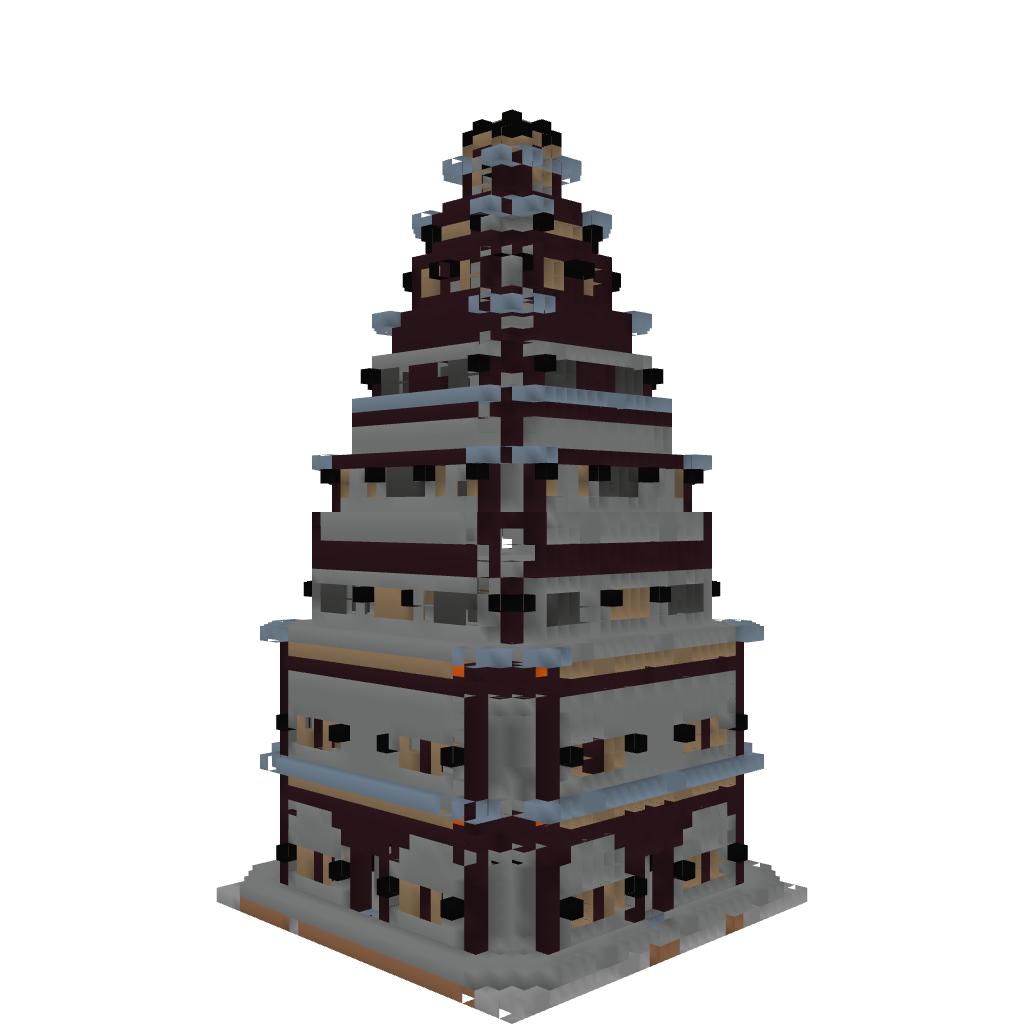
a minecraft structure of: Tower Maze